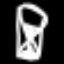
Label: hourglass